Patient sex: M
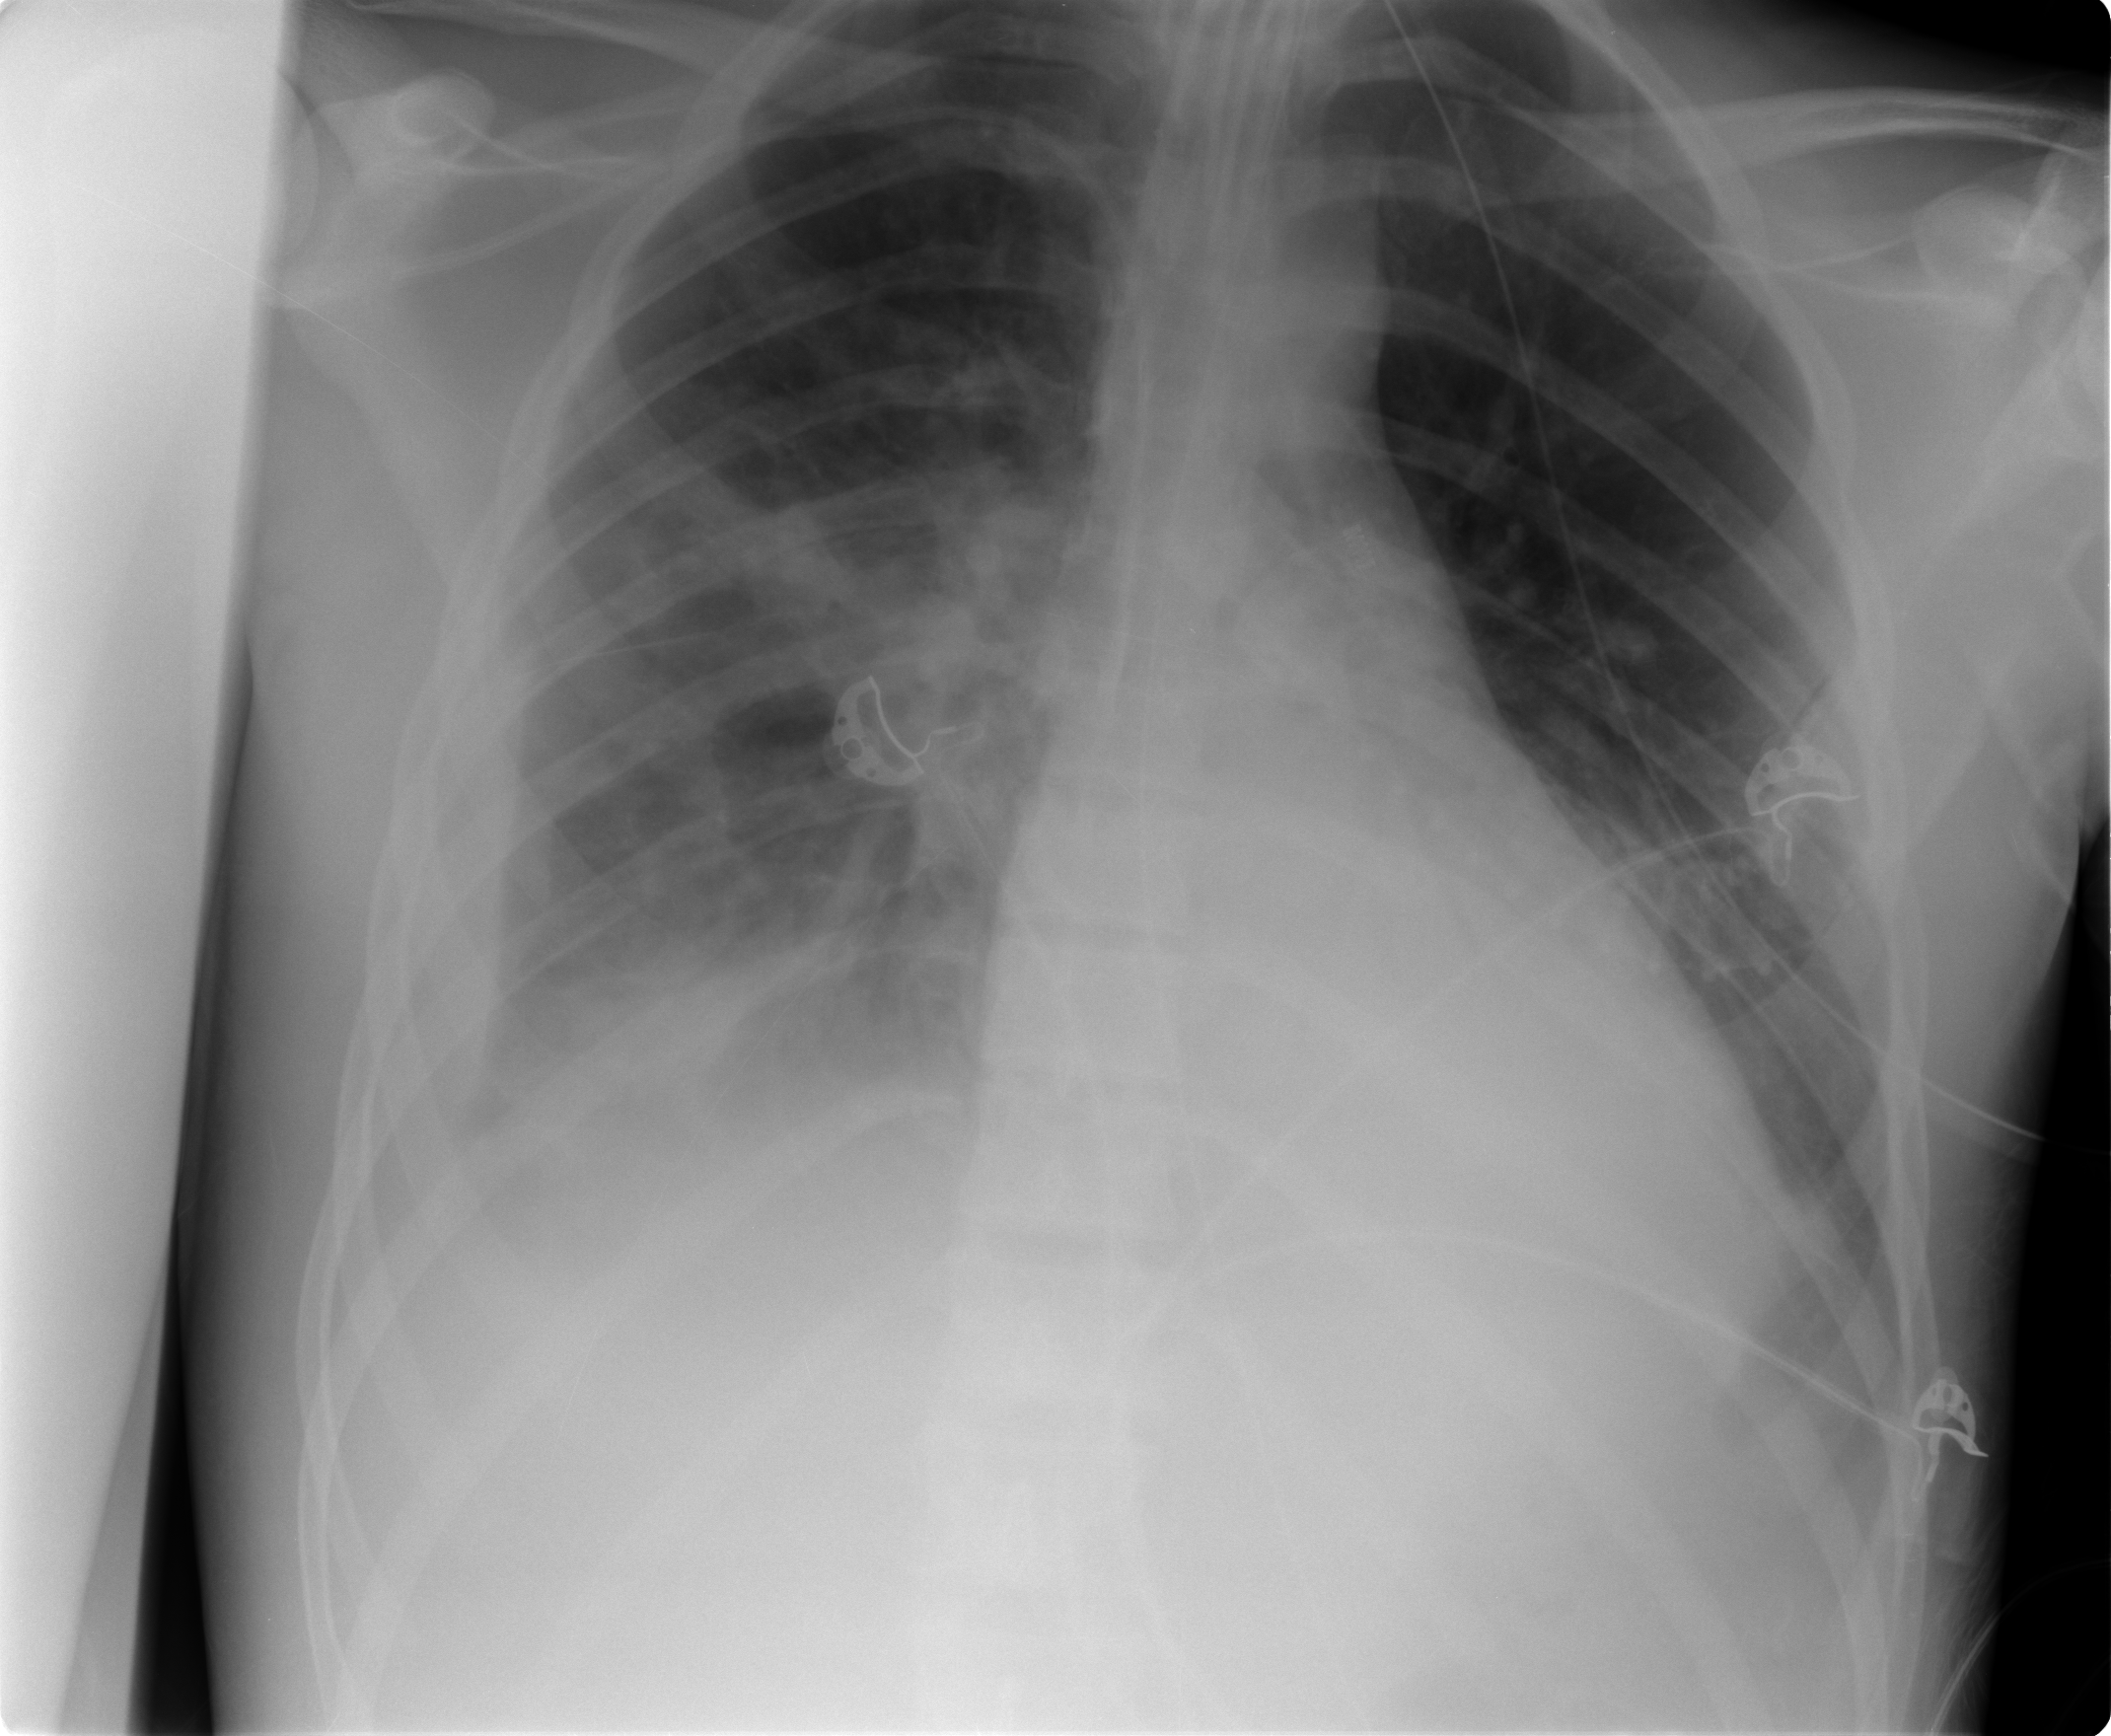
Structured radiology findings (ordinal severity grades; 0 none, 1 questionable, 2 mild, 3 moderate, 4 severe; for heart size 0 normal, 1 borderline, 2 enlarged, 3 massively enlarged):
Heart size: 0
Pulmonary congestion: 0
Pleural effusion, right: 2
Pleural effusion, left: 2
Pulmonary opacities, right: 3
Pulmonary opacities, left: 0
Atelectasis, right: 2
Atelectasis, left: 2